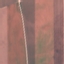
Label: AnnualCrop